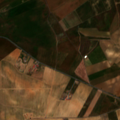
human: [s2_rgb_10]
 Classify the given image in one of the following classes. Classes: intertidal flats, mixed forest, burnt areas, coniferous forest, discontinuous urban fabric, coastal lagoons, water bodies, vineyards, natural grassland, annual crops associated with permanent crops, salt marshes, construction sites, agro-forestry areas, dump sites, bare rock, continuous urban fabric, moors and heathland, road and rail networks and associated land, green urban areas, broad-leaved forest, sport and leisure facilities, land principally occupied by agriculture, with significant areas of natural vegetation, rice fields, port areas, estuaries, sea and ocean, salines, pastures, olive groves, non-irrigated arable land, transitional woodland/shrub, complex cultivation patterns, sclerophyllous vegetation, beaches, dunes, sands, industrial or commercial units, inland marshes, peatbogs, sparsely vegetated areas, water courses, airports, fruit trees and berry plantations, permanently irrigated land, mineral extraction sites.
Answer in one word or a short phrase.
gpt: continuous urban fabric